Question: For simplicity, I'm using inline styles so you can see what's going on. I've used a red border for list elements and a black border for the images? Why aren't the images aligned properly? This has been driving me nuts.
See screenshot:

See code:
'''
<ul>
<li style="border: 1px solid red">Result <span style="display: block; float: right; border: 1px solid #000"><img src="../../resources/images/delete.png" /></span></li>
<li style="border: 1px solid red">Result <span style="display: block; float: right; border: 1px solid #000"><img src="../../resources/images/delete.png" /></span></li>
<li style="border: 1px solid red">Result <span style="display: block; float: right; border: 1px solid #000"><img src="../../resources/images/delete.png" /></span></li>
</ul>
'''
<URL>
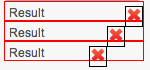
Answer: You need to clear the floats
'''
<ul>
<li style="border: 1px solid red">Result
<span style="display: block; float: right; border: 1px solid #000">
<img src="../../resources/images/delete.png" />
</span>
<div style="clear: both;"></div>
</li>
<!--Same for other li-->
</ul>
'''
But this is a dirty way, I would've used 'background-image' and 'background-position' for '<li>' element instead(Unless and until you'll be using image as a link or for some click purpose)